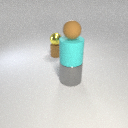
large cyan rubber cylinder below small brown rubber sphere